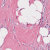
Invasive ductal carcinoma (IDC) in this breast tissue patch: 0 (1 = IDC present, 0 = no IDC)